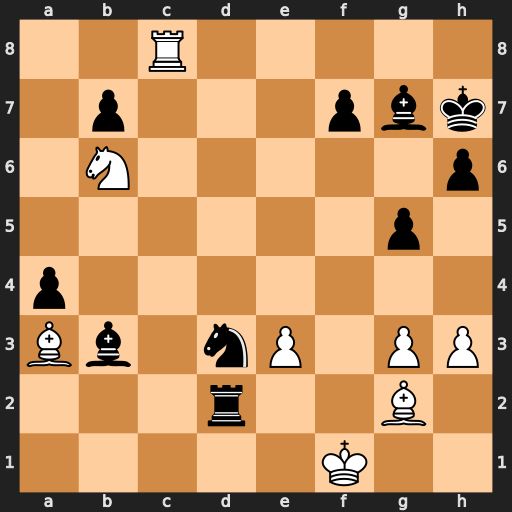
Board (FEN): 2R5/1p3pbk/1N5p/6p1/p7/Bb1nP1PP/3r2B1/5K2
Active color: w
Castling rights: -
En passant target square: -
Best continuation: Be4+ f5 Bxf5#